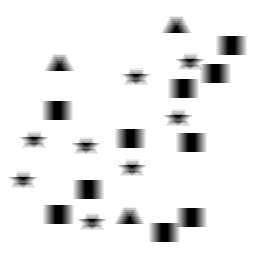
Squares: 10
Triangles: 3
Stars: 8
Total shapes: 21